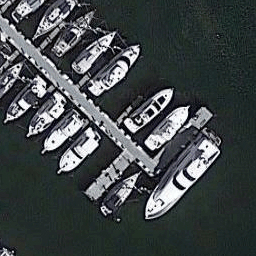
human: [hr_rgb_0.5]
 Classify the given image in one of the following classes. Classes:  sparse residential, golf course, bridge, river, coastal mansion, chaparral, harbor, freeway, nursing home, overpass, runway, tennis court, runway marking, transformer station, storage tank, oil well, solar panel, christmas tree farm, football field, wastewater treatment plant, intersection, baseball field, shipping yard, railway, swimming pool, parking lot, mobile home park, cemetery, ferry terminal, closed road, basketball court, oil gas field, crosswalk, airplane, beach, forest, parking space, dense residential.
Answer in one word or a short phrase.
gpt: harbor